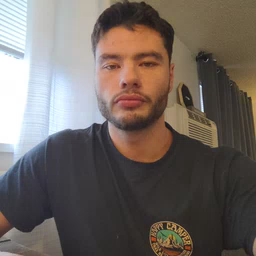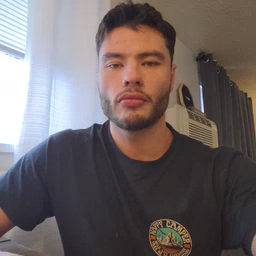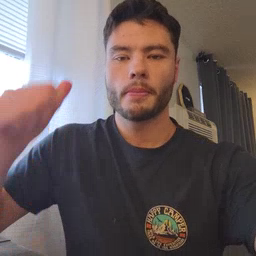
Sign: backyard